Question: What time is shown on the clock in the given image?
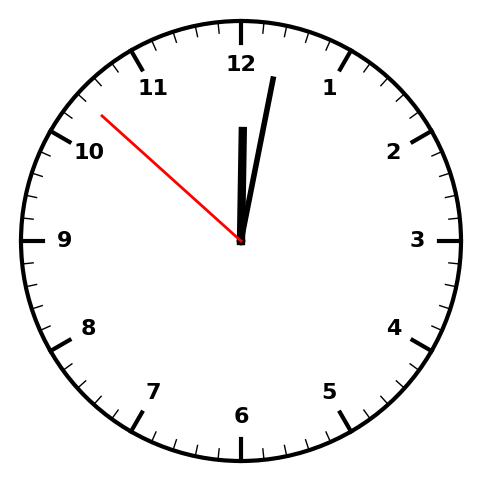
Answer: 12:01:52